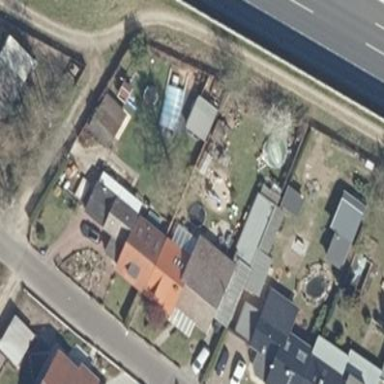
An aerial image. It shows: Semi-detached house with gabled roof.